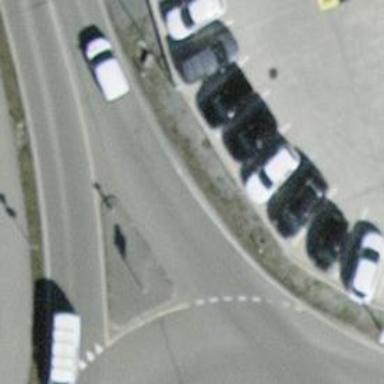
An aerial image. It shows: Primary road with asphalt surface.